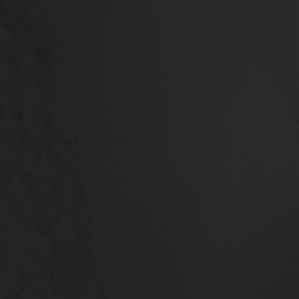
Label: non_frost